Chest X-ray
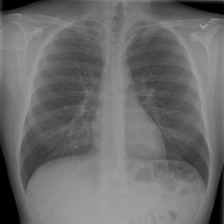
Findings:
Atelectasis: negative
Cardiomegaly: negative
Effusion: negative
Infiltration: negative
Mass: negative
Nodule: negative
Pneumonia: negative
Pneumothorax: negative
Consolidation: negative
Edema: negative
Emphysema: negative
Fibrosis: negative
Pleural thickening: negative
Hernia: negative